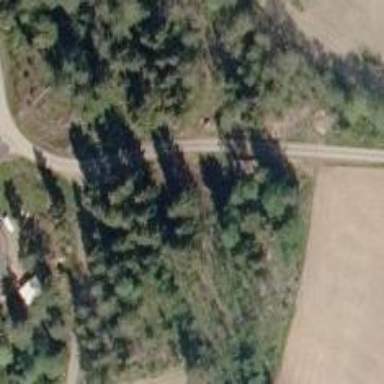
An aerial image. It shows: Well-maintained track road with grade 1 tracktype.